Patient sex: F
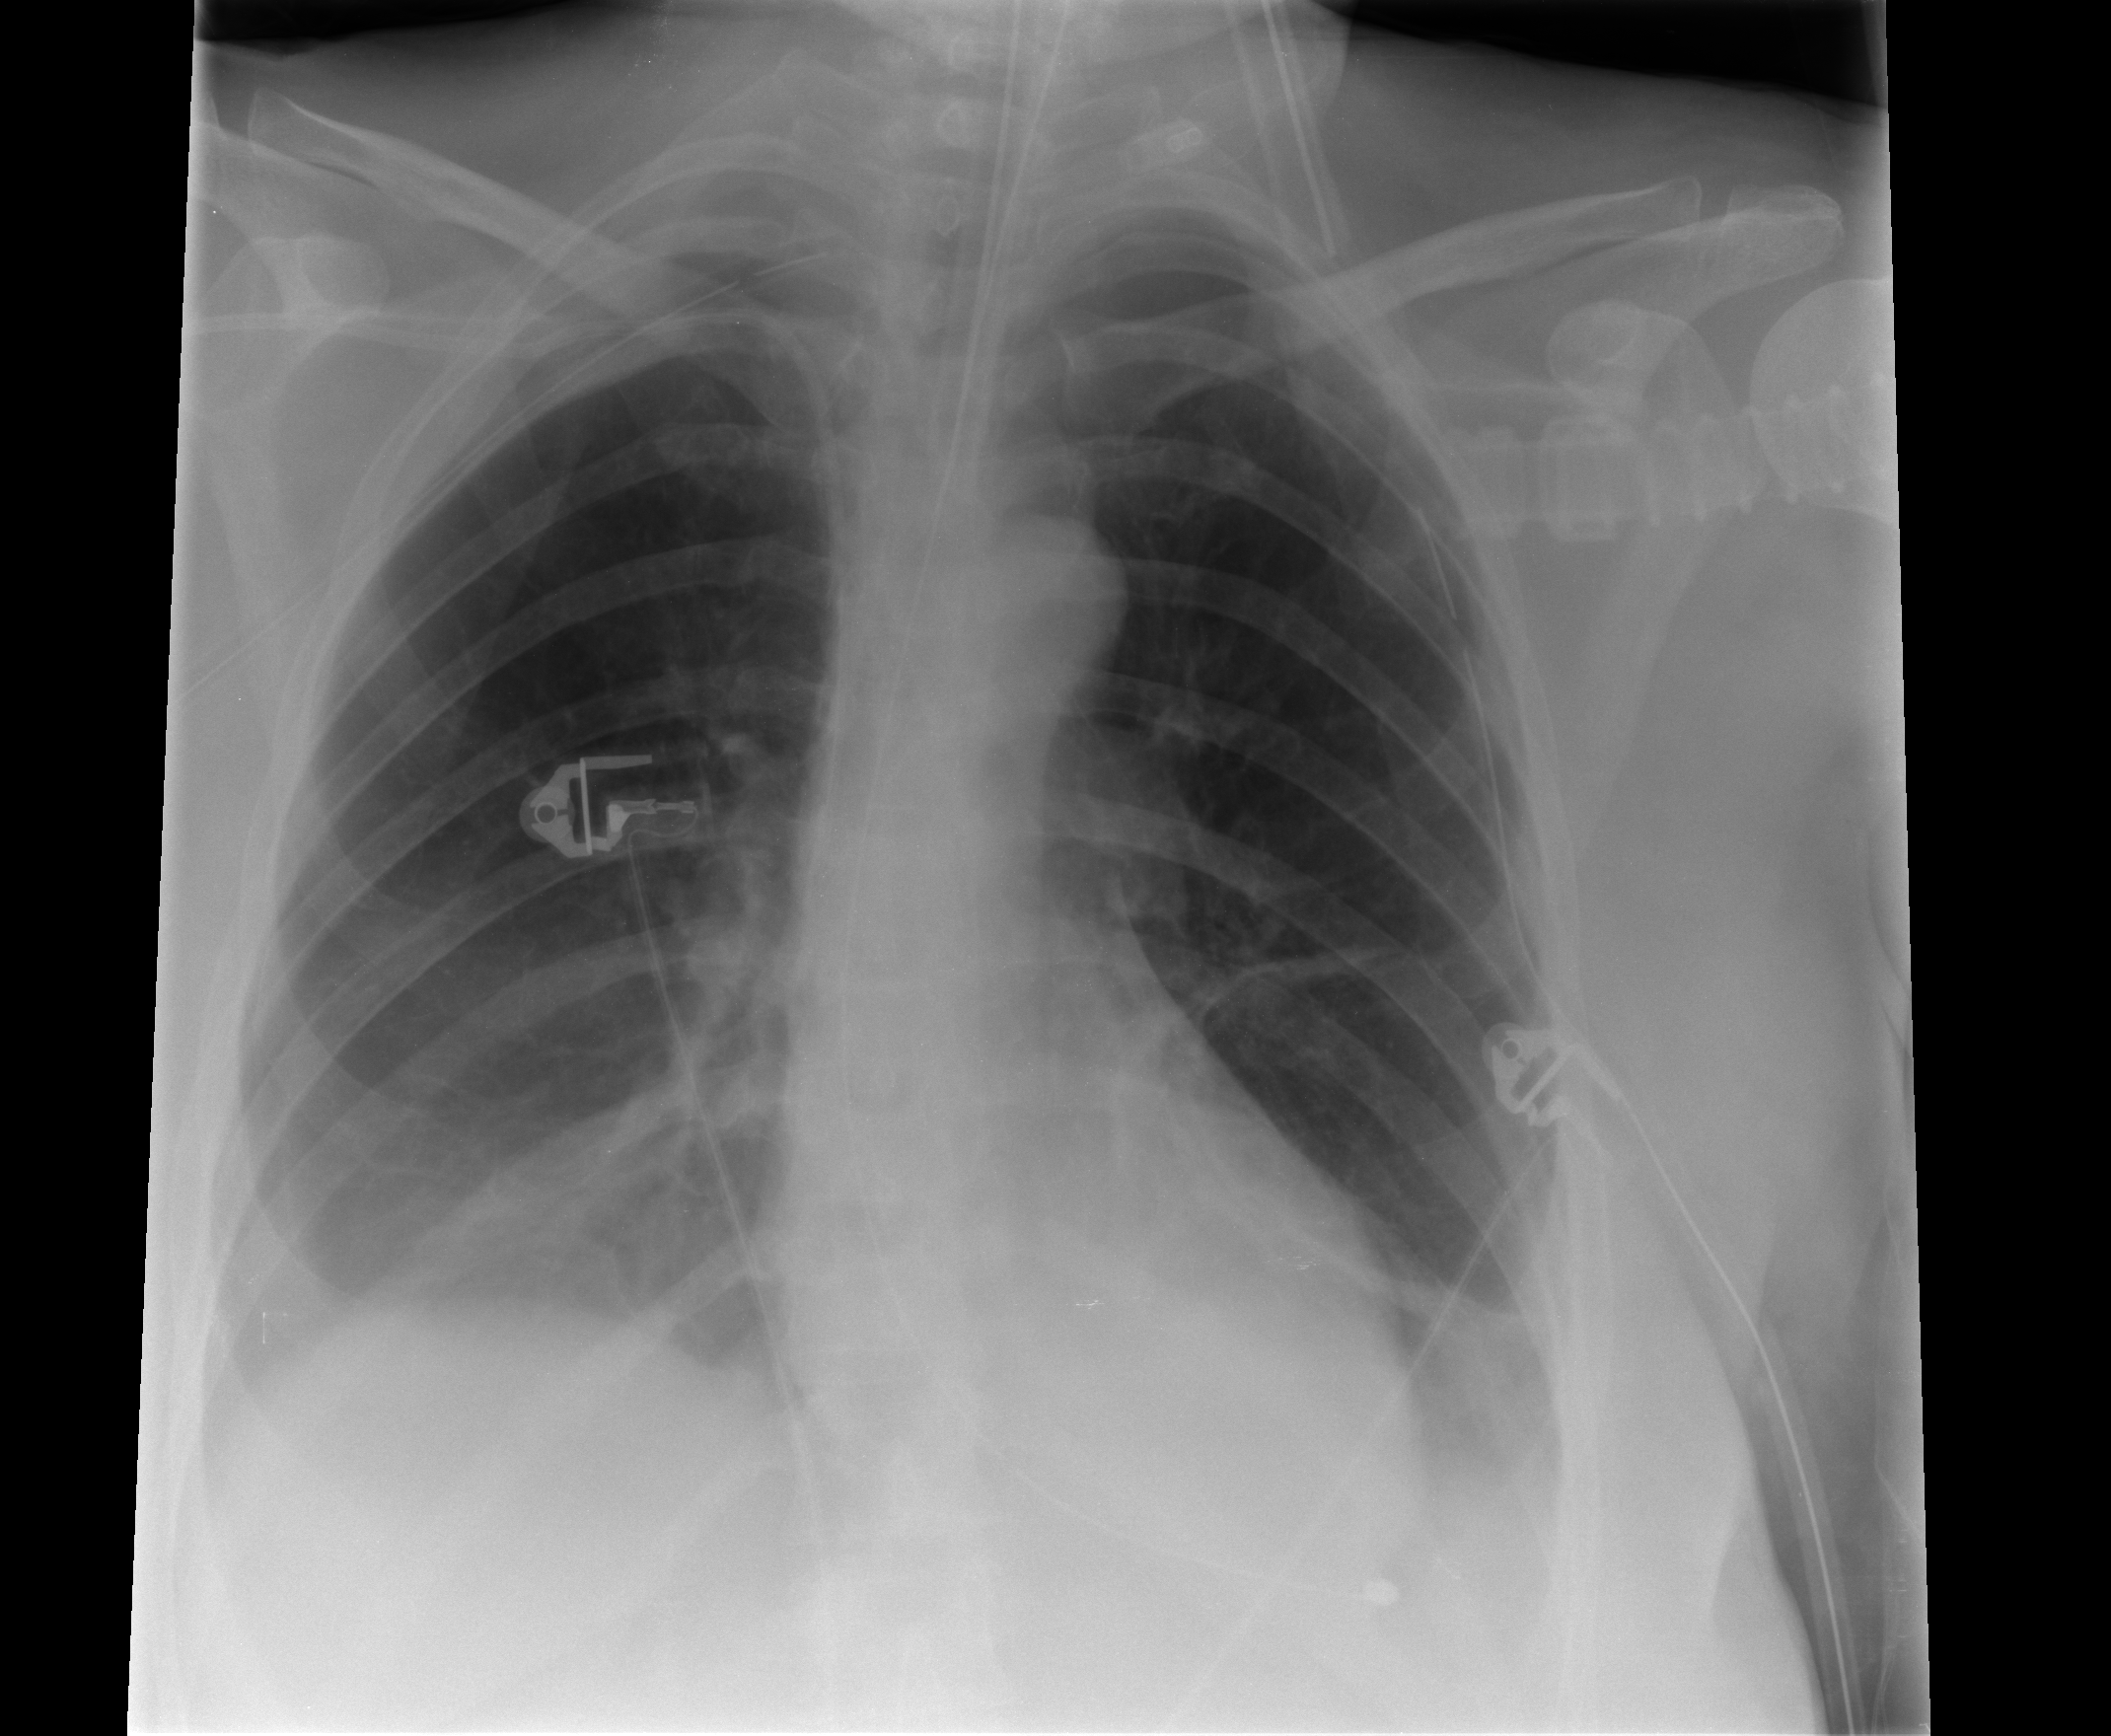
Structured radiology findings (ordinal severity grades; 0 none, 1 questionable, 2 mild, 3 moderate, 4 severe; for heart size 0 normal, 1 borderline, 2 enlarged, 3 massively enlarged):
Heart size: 0
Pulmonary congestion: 0
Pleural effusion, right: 2
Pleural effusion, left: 2
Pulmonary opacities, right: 0
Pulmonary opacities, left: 0
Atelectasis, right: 2
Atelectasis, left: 2